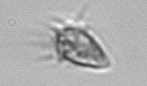
Label: Paratontonia_gracillima